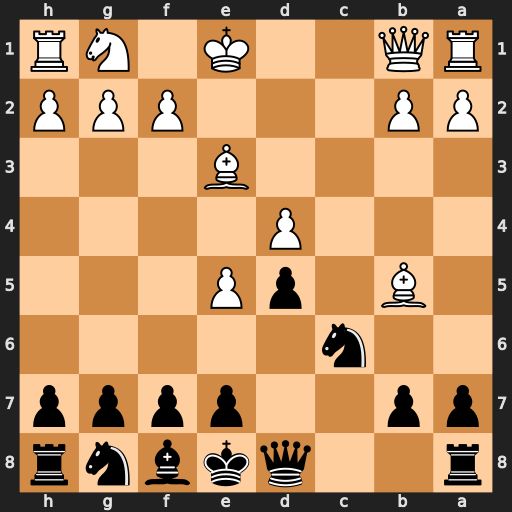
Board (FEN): r2qkbnr/pp2pppp/2n5/1B1pP3/3P4/4B3/PP3PPP/RQ2K1NR
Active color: b
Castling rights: KQkq
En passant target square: -
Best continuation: Qa5+ b4 Qxb5